Interaction volume radius: 10 \u00c5
Interaction volume height: 10 \u00c5
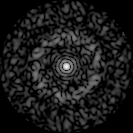
Disorder parameter: 0.8244